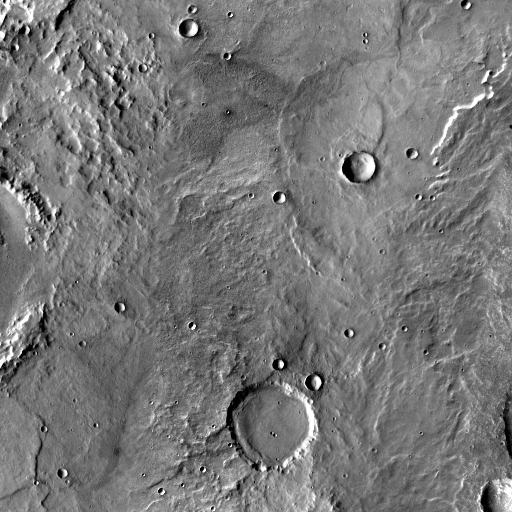
Crater classes present: Background, Other, Layered, Buried